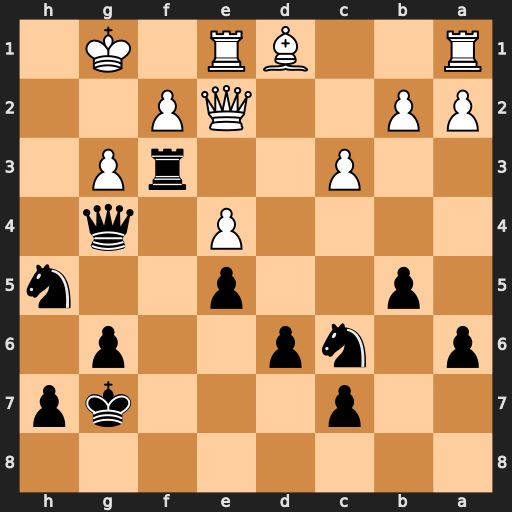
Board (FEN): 8/2p3kp/p1np2p1/1p2p2n/4P1q1/2P2rP1/PP2QP2/R2BR1K1
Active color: b
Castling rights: -
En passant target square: -
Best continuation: Nxg3 Qxf3 Ne2+ Kh2 Qxf3